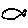
Label: fish